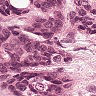
Metastatic tissue present: yes